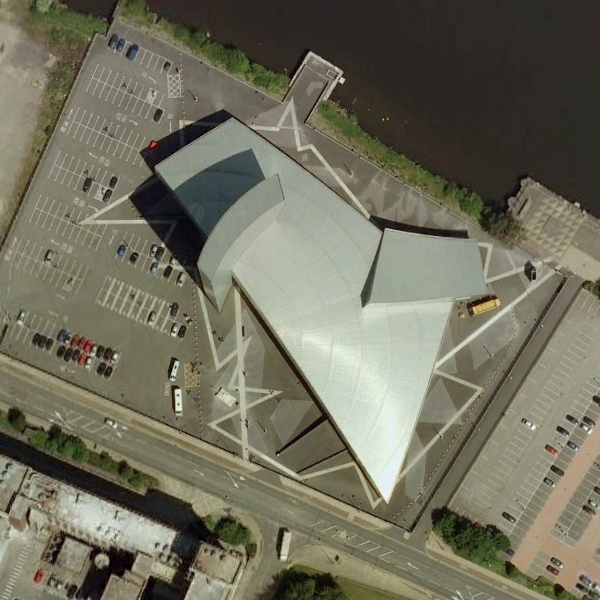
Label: Center